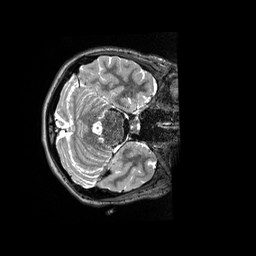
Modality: T2w
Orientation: axial
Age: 15
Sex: female
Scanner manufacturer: siemens
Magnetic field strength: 3 T
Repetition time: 3.2 s
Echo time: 0.564 s